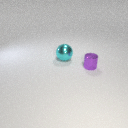
large cyan metal sphere to the left of small purple metal cylinder